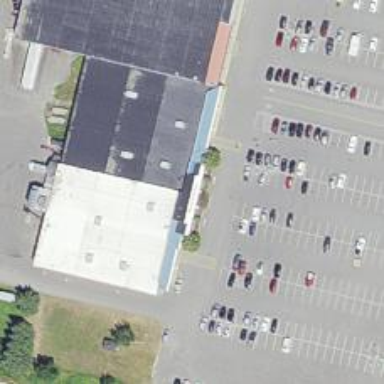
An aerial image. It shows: Supermarket building.